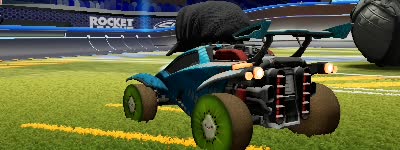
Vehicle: octane